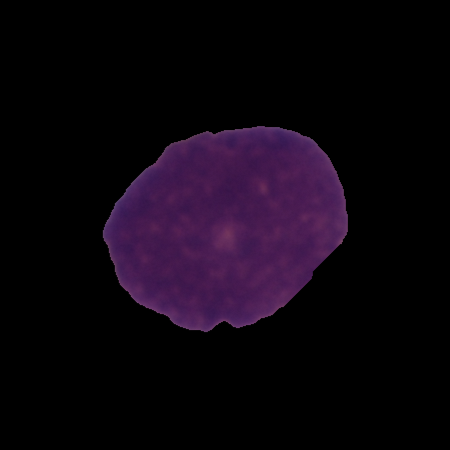
Label: cancer